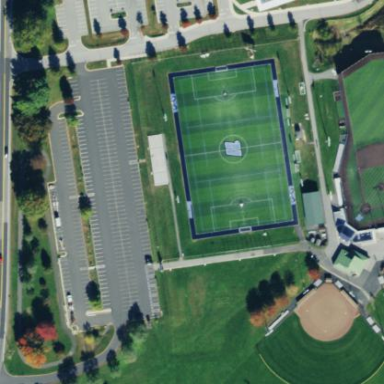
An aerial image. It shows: Soccer pitch with artificial turf surface for leisure and sports activities.